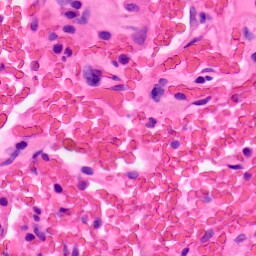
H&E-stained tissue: Lung